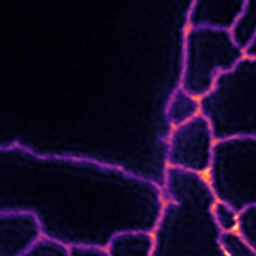
Label: Super-resolution ER image